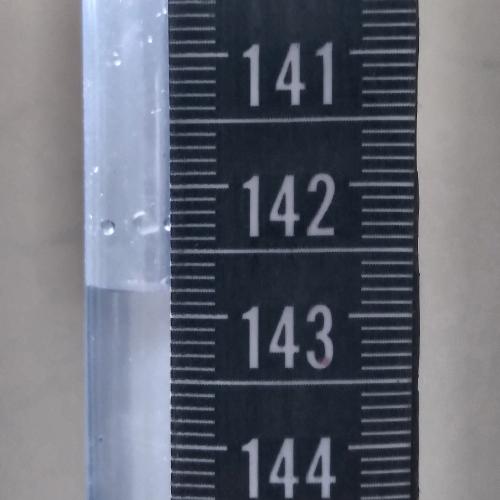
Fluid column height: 142.8 cm